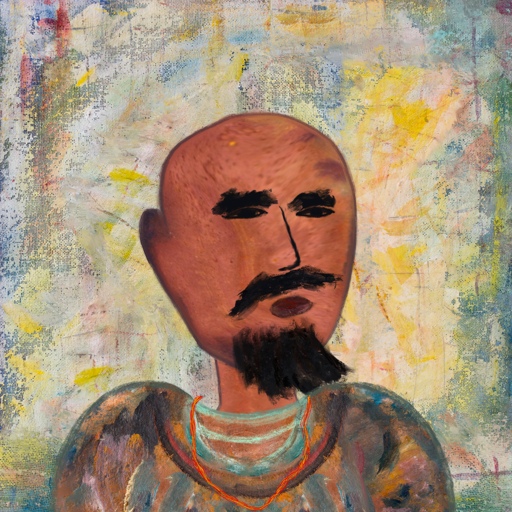
Background: Irani, Head And Neck Side: Mother_And_Son_Mother, Face Side: Mosgoul, Bust: Boggyland, Hair Side: Blank, Head Accessory: Blank, Second Necklace: Gypsy_Mother_2, Necklace: Blank, Baby: Blank